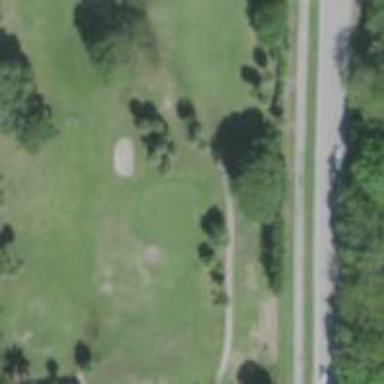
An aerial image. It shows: View of golf hole.